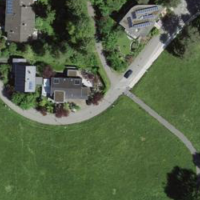
EUNIS habitat code: 53
Species observed at this site:
Aeshna cyanea
Euphorbia cyparissias